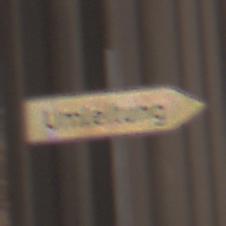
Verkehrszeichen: UmleitungswegweiserRechtsweisend
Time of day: Midday
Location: Outdoor (Urban)
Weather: PartlyCloudy
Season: NotSpecified
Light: Natural